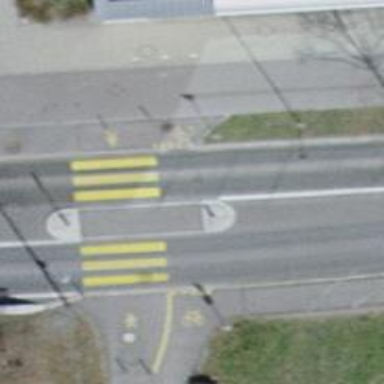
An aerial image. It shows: Marked zebra crossing with island in the middle.